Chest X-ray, PA view. Patient: 21 years old, sex M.
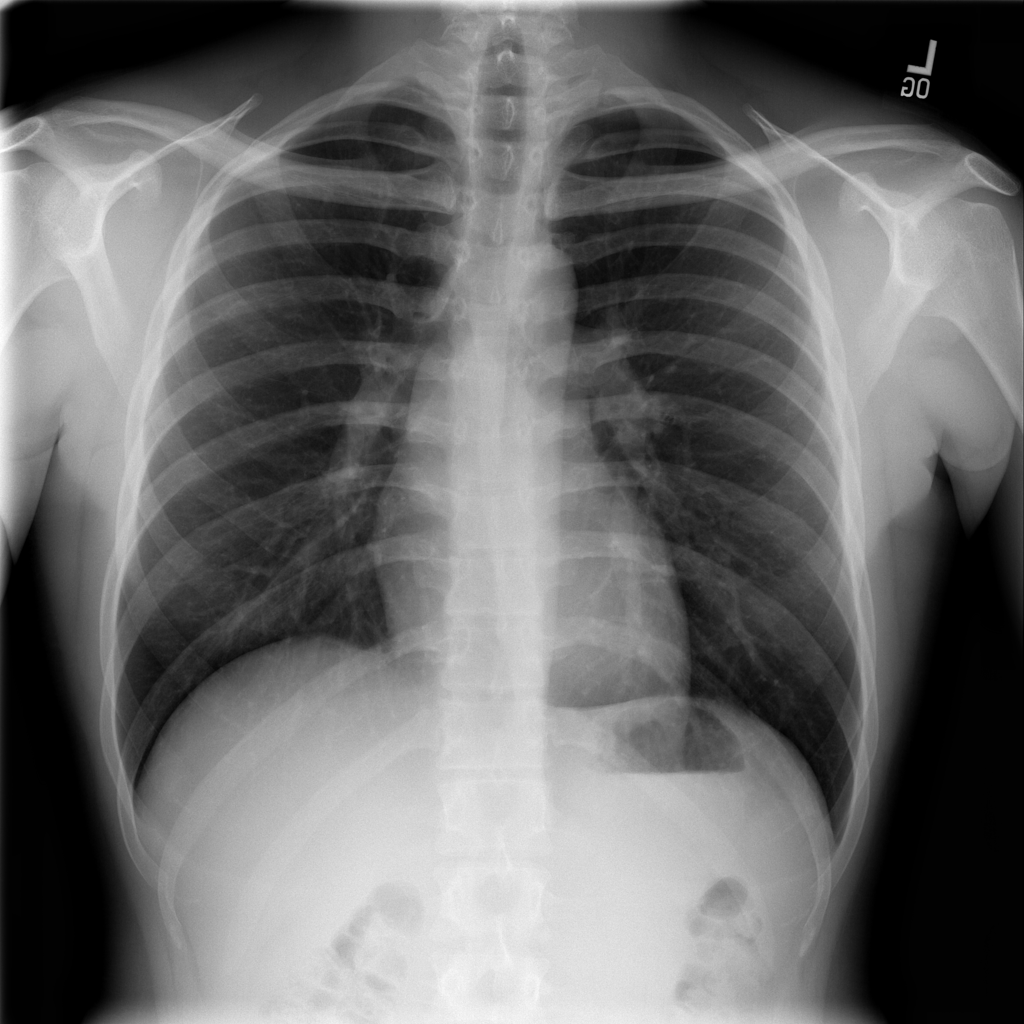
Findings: No Finding